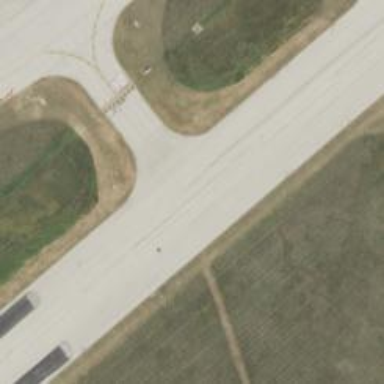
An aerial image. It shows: View of taxiway at the airport.